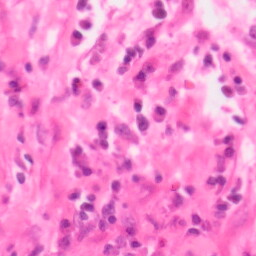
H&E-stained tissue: Colon